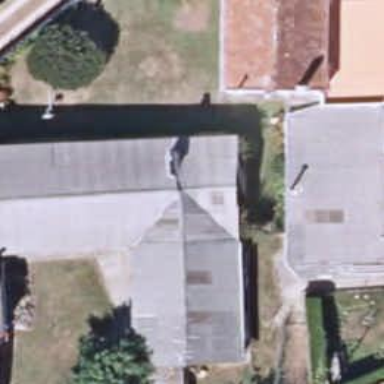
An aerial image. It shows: Simple and straightforward house.